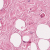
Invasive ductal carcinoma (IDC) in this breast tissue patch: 0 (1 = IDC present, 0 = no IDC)